Question: I want to crate custom progress bar that contain tool for create clip video like below image,
I want create this tool in wpf
please help me how to do this
please send me some link that help me.

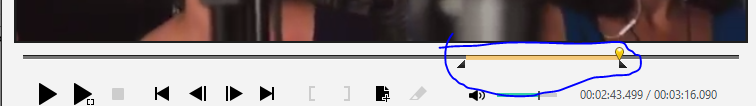
Answer: you can use these tow program sample
<URL>
<URL>
if these not used for you you mus write it.